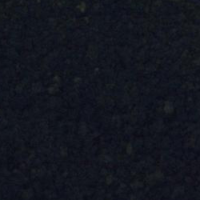
EUNIS habitat code: 41
Species observed at this site:
Astrantia major